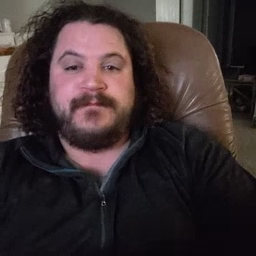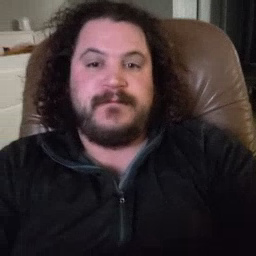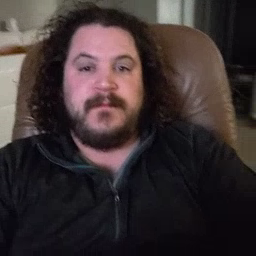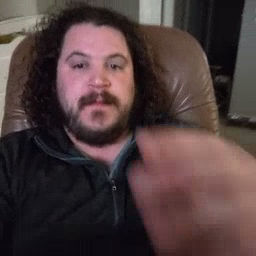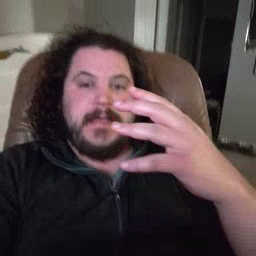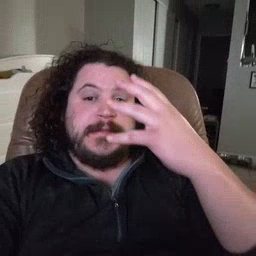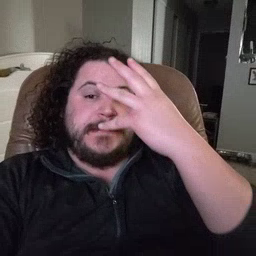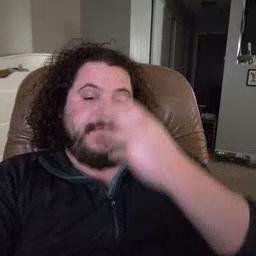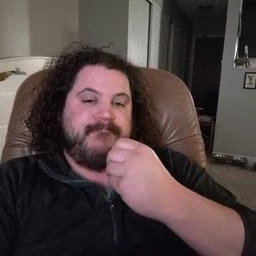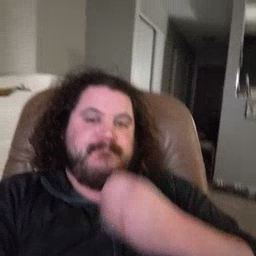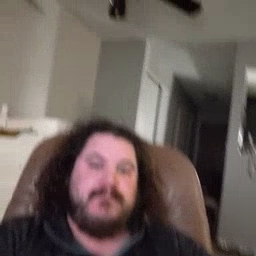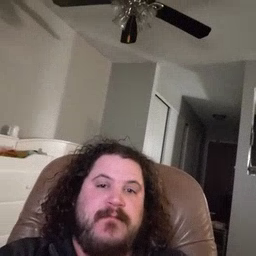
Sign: sleep